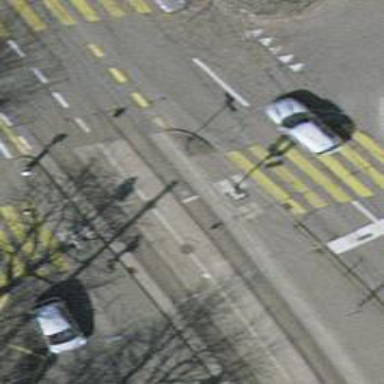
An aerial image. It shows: Tram stop with public transport connection.